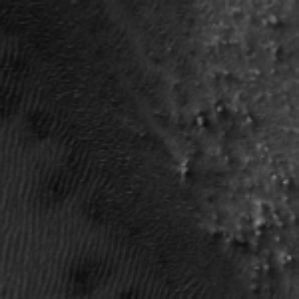
Label: frost